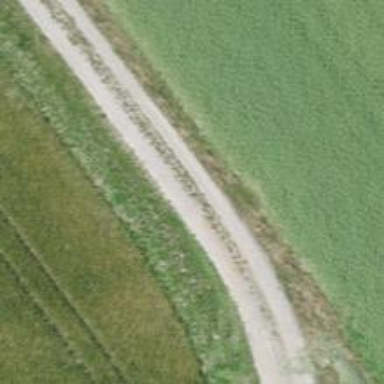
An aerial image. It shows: Track with grade3 tracktype.